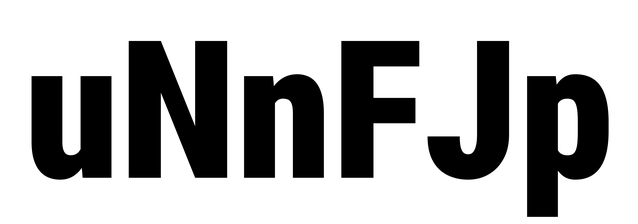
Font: Roboto_Condensed_Black